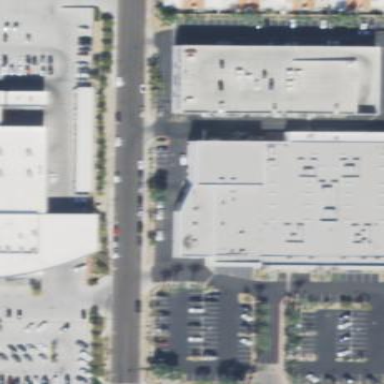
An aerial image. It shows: Building that houses car shop.